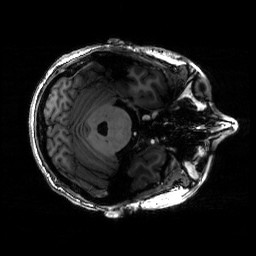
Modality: T1w
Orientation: axial
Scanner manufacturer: siemens
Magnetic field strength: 6.98 T
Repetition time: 2.3 s
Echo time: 0.00266 s